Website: macys
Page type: customer-info-address
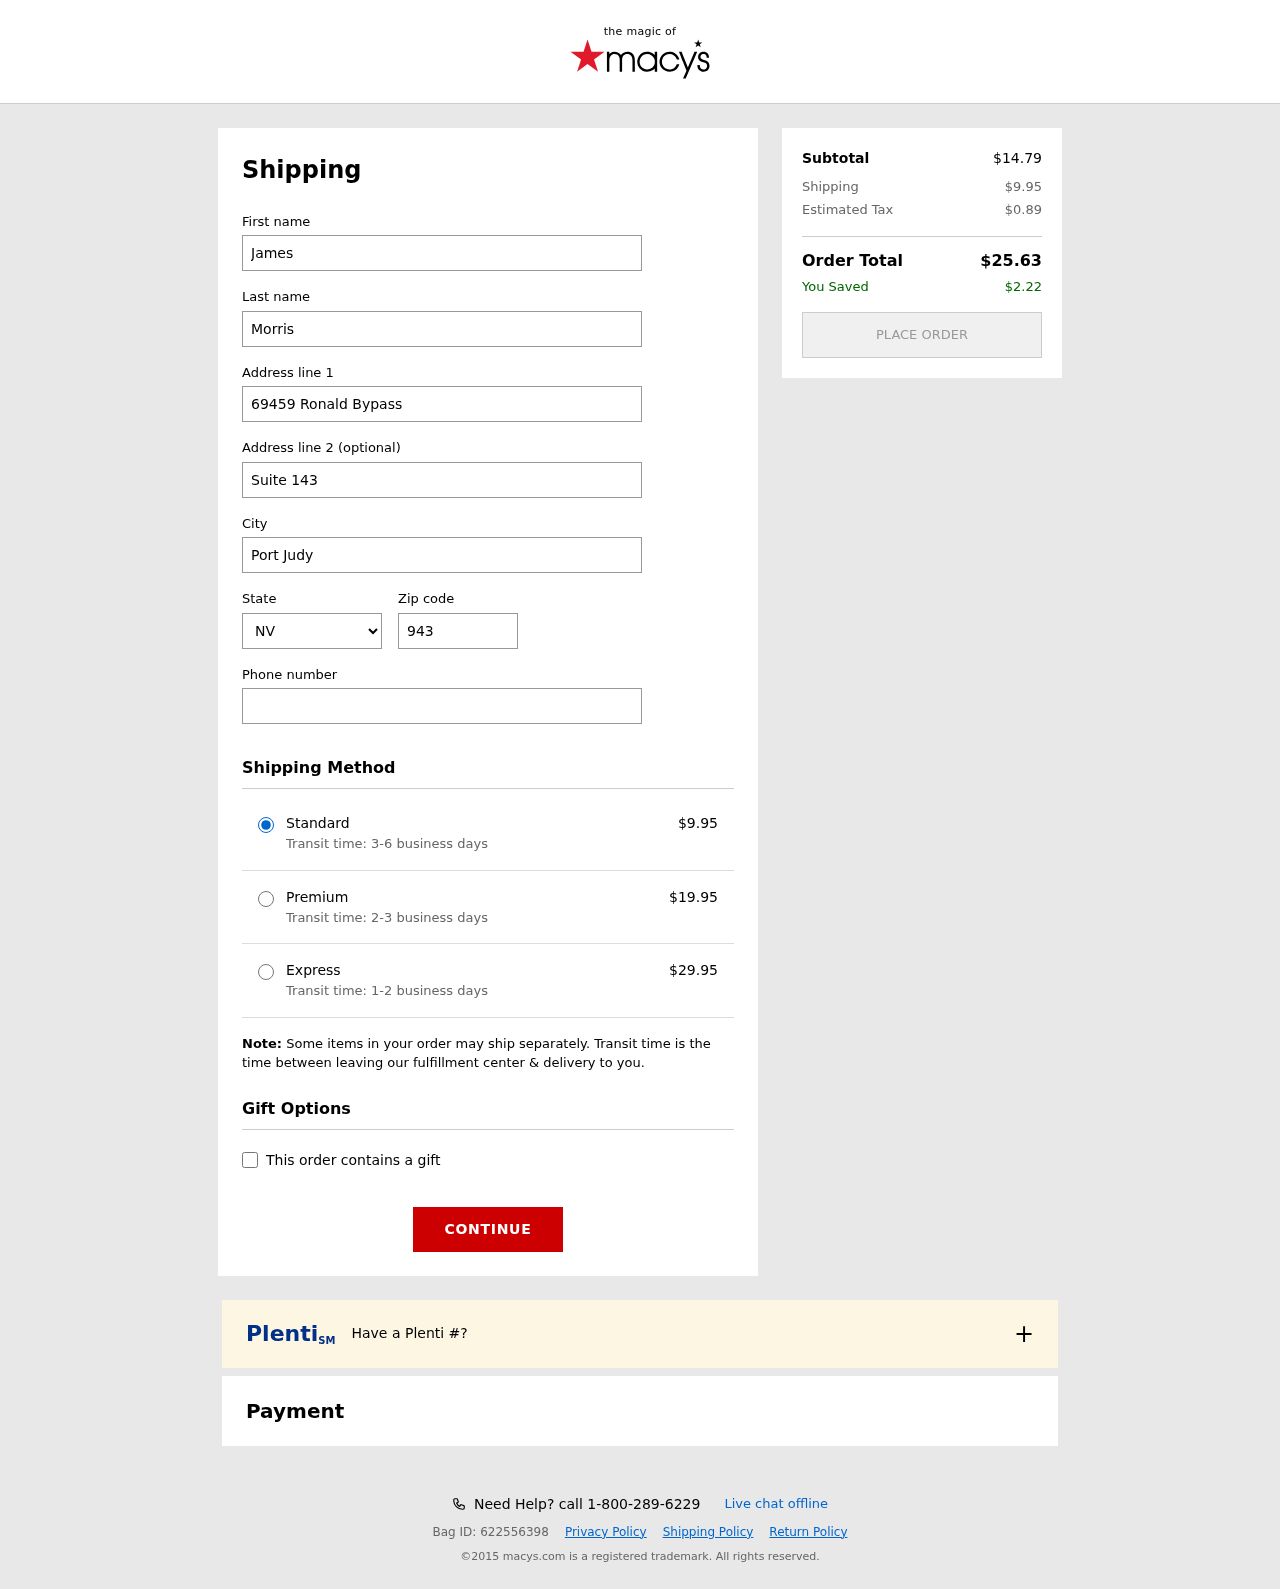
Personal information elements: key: PII_CITY
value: Port Judy
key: PII_FIRSTNAME
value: James
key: PII_LASTNAME
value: Morris
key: PII_PHONE
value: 9775722069
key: PII_POSTCODE
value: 94397
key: PII_STATE_ABBR
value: NV
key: PII_STREET
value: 69459 Ronald Bypass
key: PII_STREET2
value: Suite 143
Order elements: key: ORDER_SHIPPING_COST
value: $9.95
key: ORDER_SHIPPING_COST_PREMIUM
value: $19.95
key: ORDER_SHIPPING_COST_EXPRESS
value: $29.95
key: ORDER_SUBTOTAL
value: $14.79
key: ORDER_TAX
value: $0.89
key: ORDER_TOTAL
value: $25.63
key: ORDER_SAVINGS
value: $2.22